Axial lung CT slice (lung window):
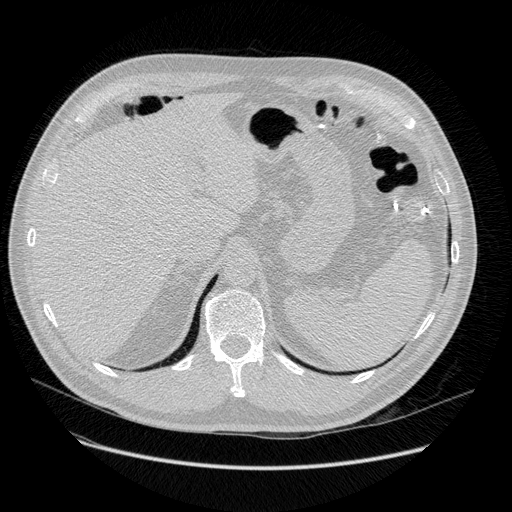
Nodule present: no